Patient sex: M
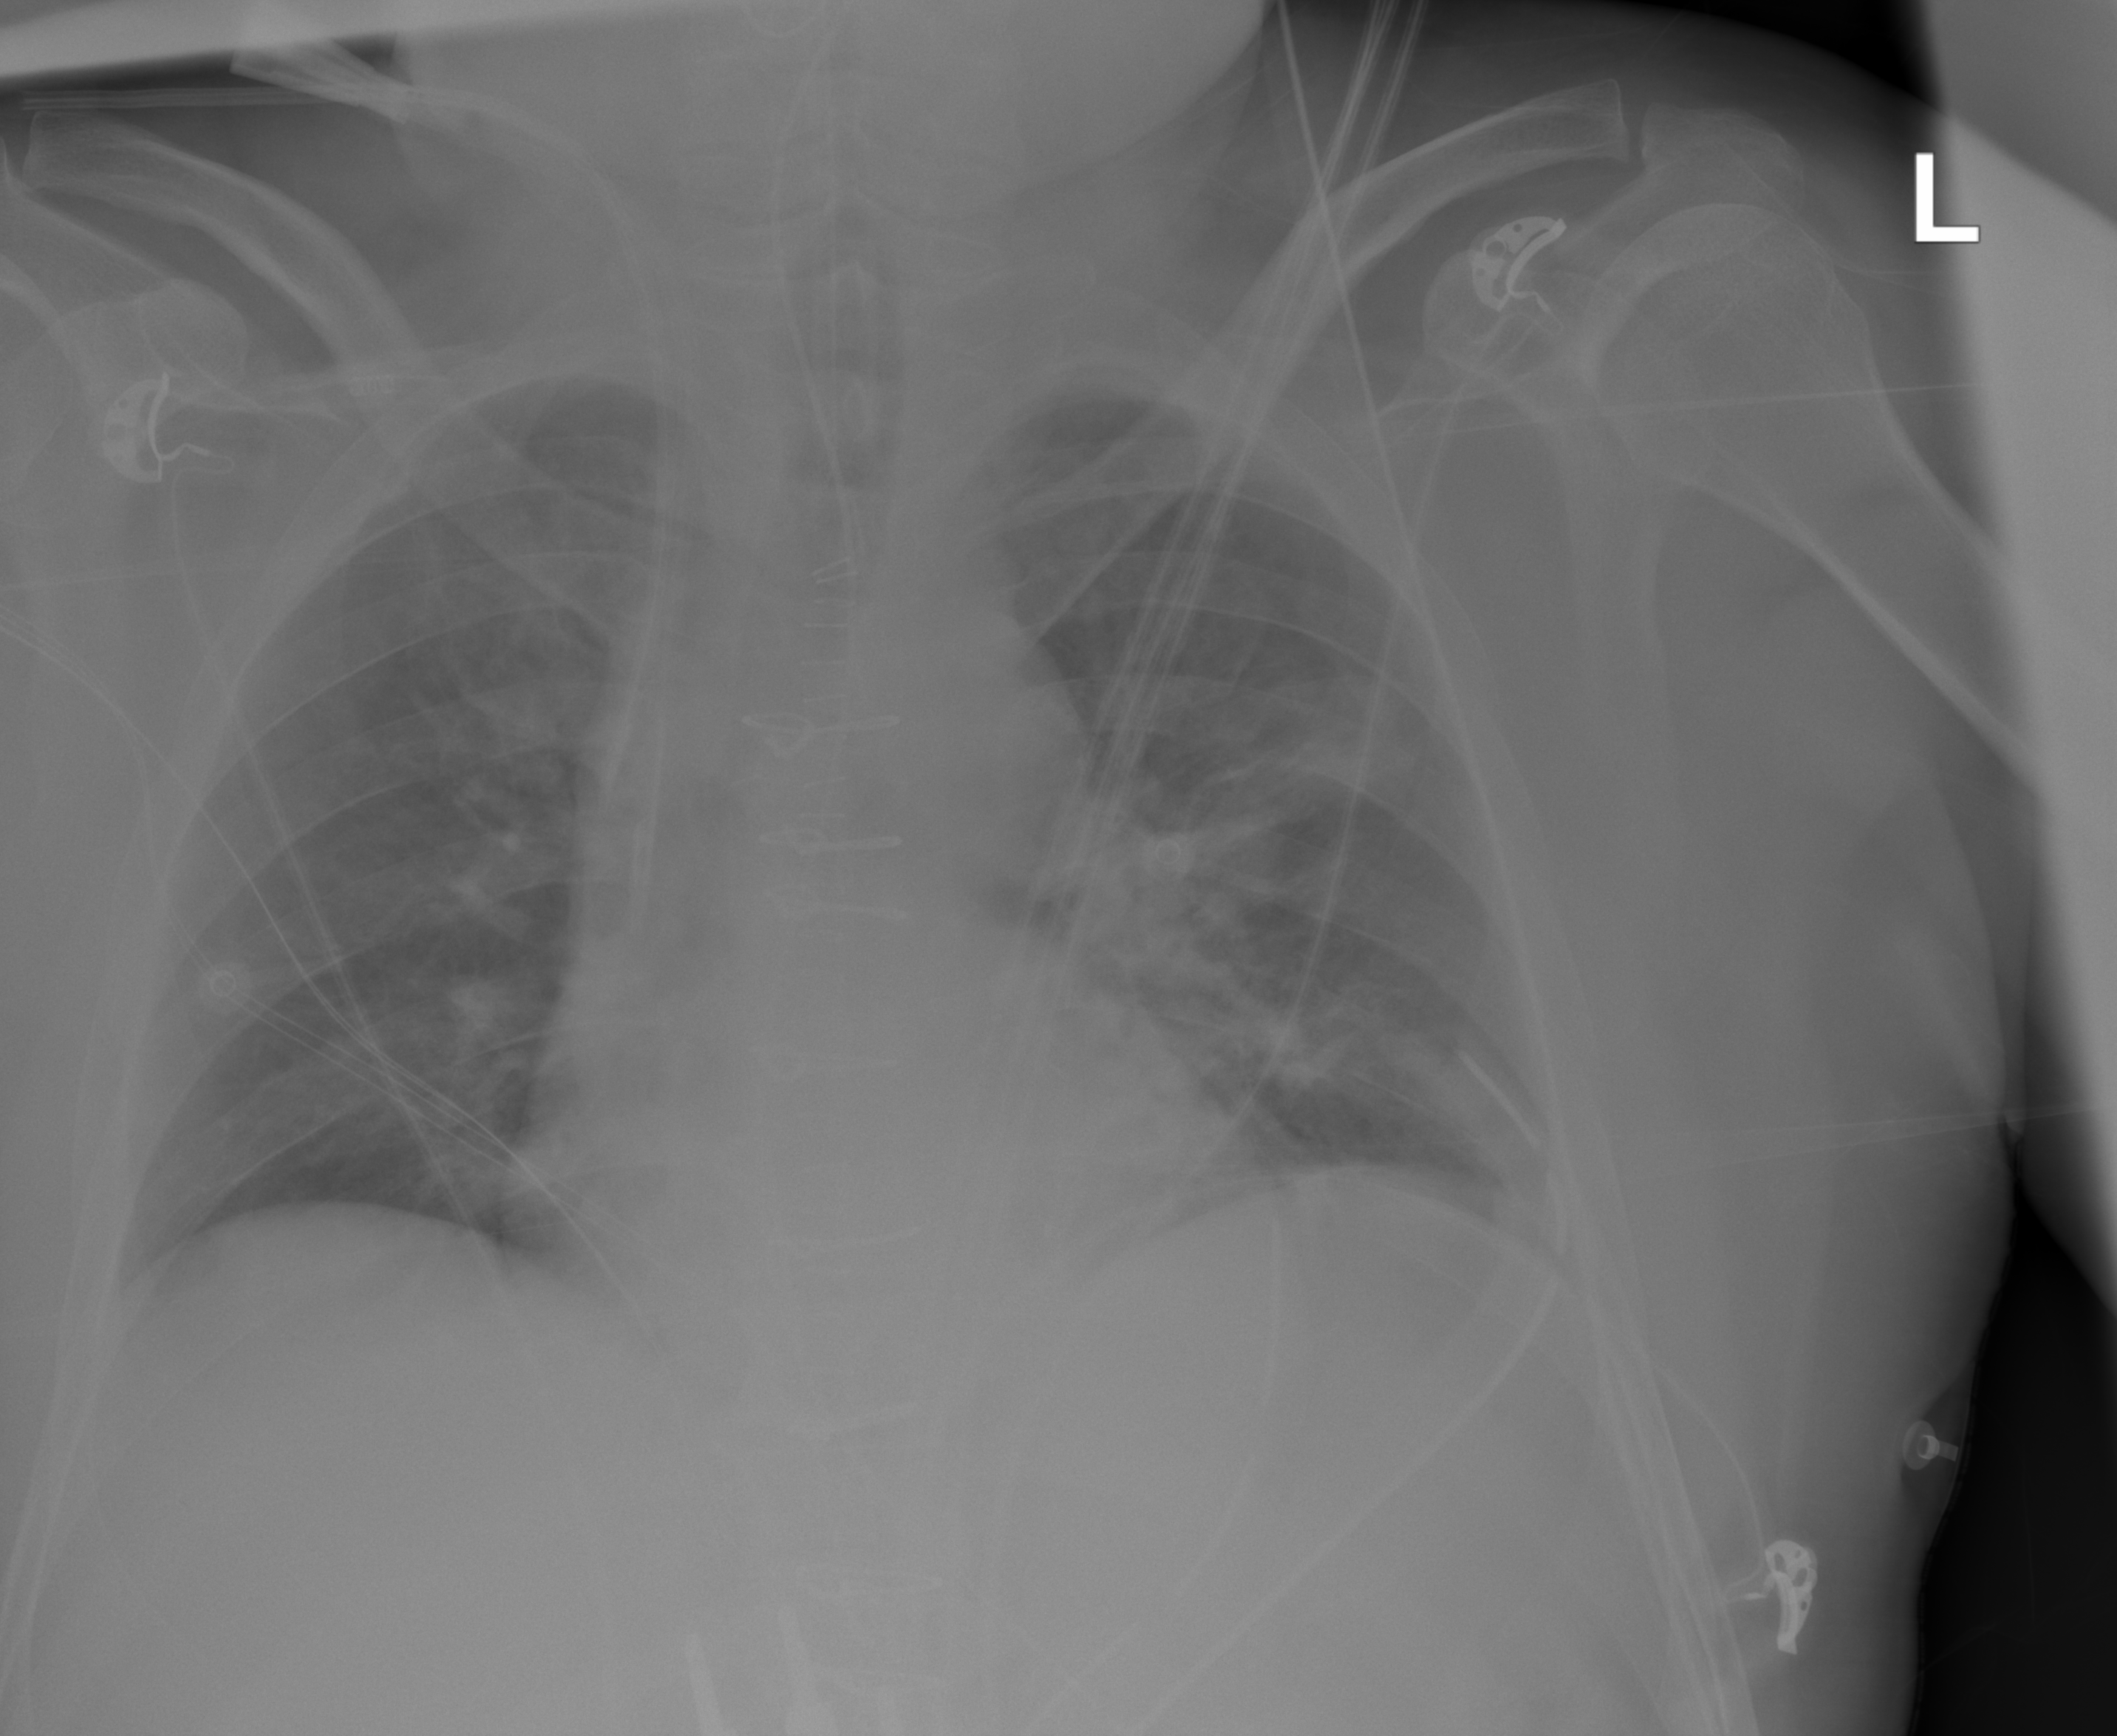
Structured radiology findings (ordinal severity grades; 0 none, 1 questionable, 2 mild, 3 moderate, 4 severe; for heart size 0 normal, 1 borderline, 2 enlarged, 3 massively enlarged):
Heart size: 0
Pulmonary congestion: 0
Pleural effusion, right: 0
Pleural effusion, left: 0
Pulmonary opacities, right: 0
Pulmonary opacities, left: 0
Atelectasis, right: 1
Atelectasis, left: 3